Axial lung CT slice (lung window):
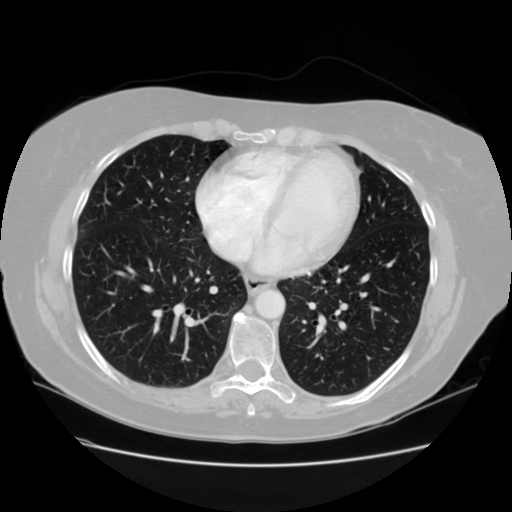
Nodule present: no